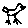
Label: bird